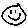
Label: smiley face